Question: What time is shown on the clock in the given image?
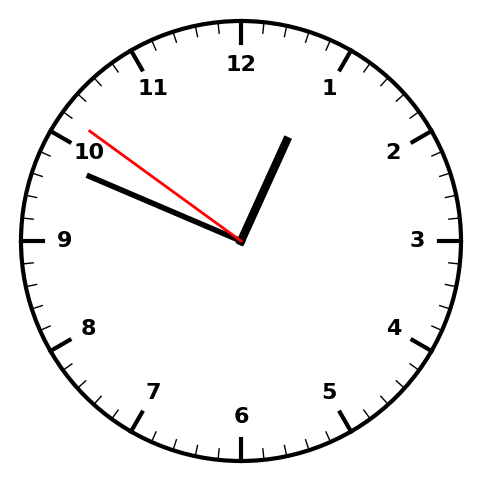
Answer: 12:48:51